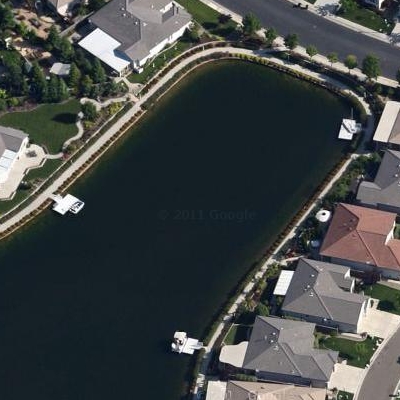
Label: RiverLake